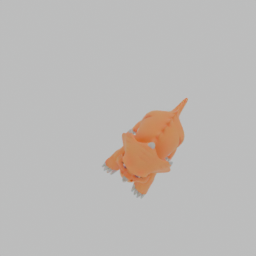
Label: animals